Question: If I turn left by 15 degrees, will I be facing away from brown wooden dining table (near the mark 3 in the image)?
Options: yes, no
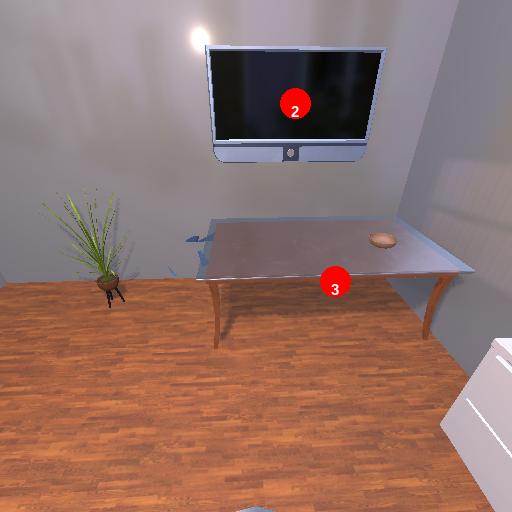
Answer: yes